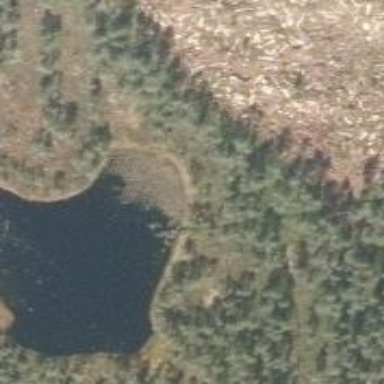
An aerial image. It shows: Lake with natural water.